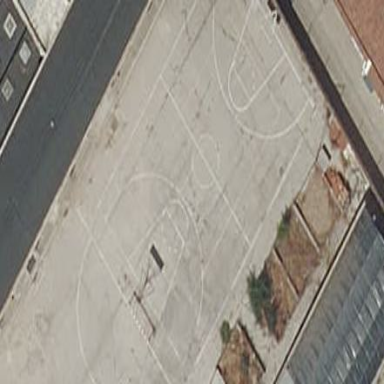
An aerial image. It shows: Basketball court in the leisure land pitch.